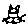
Label: cat